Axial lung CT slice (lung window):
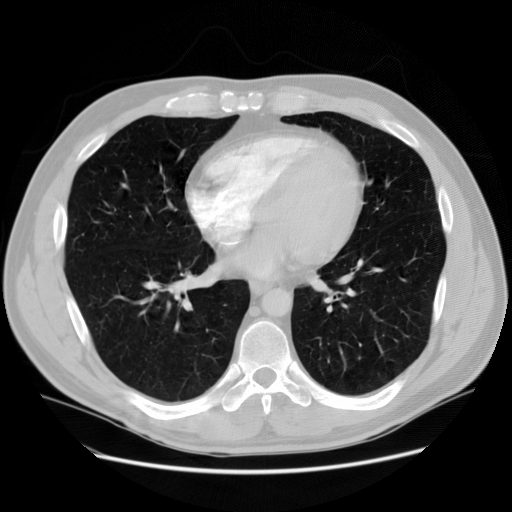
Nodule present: no